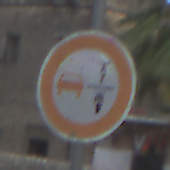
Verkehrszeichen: VerbotUeberholenEinspurigeFahrzeuge
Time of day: MorningAfternoon
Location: Outdoor (Suburban)
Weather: PartlyCloudy
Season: NotSpecified
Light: Natural